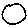
Label: circle